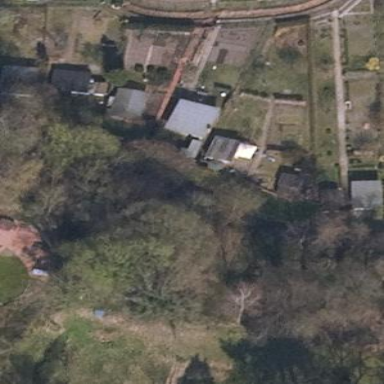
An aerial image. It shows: Plot within allotments.